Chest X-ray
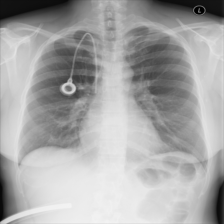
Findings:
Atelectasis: negative
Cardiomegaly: negative
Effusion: negative
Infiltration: negative
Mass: negative
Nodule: negative
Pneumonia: negative
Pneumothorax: negative
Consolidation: negative
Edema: negative
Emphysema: negative
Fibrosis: negative
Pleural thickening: negative
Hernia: negative